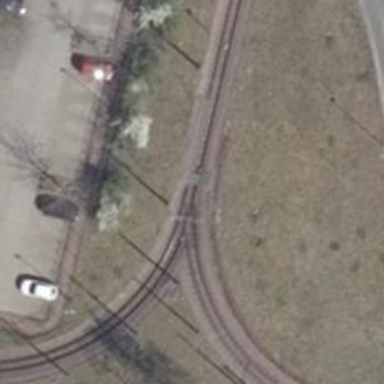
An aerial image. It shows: Railway switch.